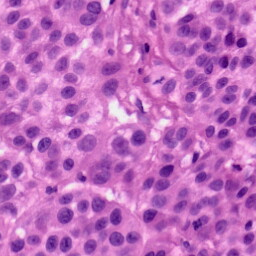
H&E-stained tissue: Skin